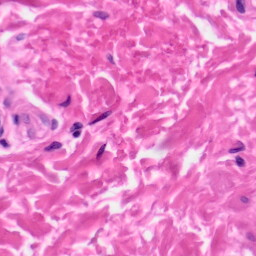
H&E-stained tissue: Skin